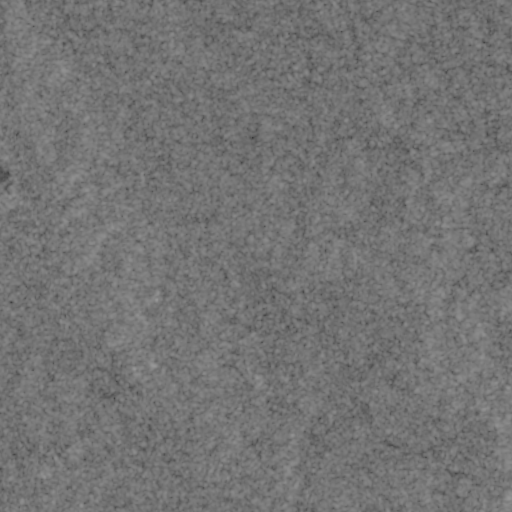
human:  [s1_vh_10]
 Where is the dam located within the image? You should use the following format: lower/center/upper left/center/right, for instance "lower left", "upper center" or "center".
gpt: The dam is located in the center left of the image.
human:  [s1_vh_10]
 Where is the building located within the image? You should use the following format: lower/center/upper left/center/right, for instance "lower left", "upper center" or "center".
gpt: There is no building in the image.

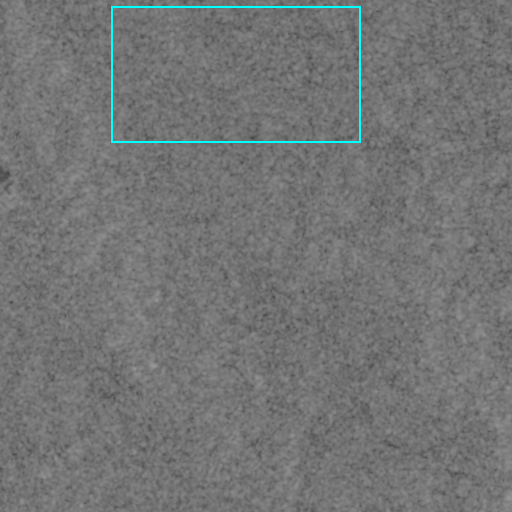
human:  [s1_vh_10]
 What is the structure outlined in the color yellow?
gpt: There is no yellow outline.
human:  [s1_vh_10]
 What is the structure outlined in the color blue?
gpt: There is no structure outlined in blue.